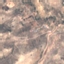
Land use / land cover class: PermanentCrop